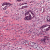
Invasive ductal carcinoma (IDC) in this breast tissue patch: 1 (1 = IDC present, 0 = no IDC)